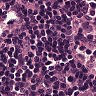
Metastatic tissue present: no